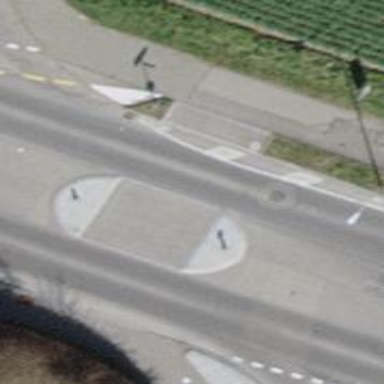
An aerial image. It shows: Crossing with island. The uncontrolled and unmarked crossing is one where pedestrians can safely navigate the road.